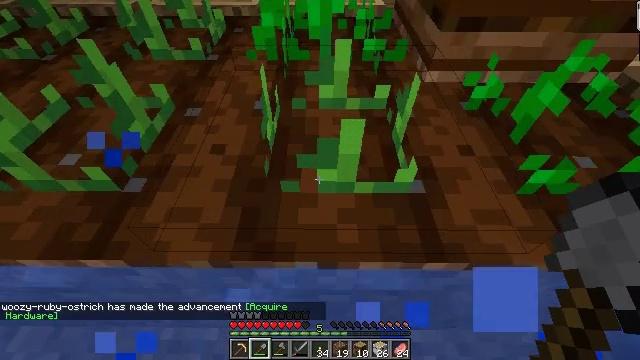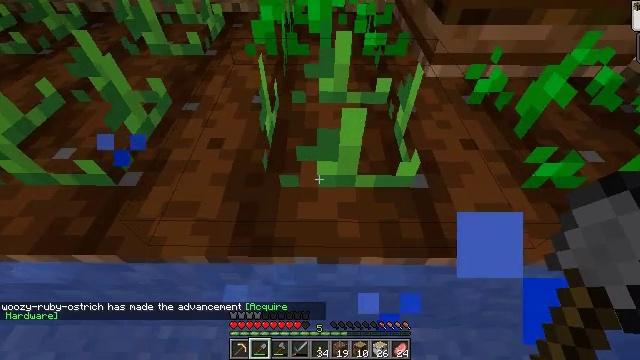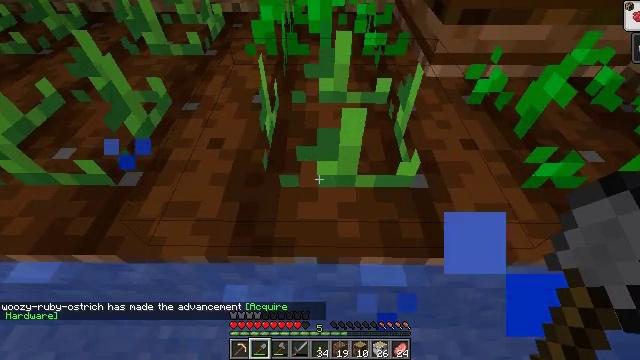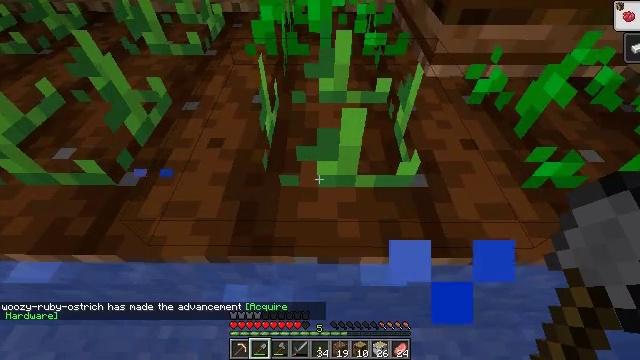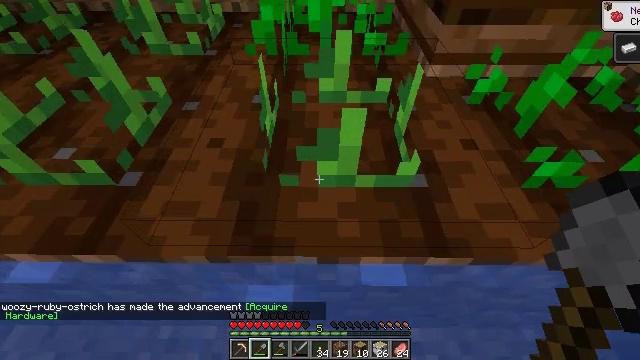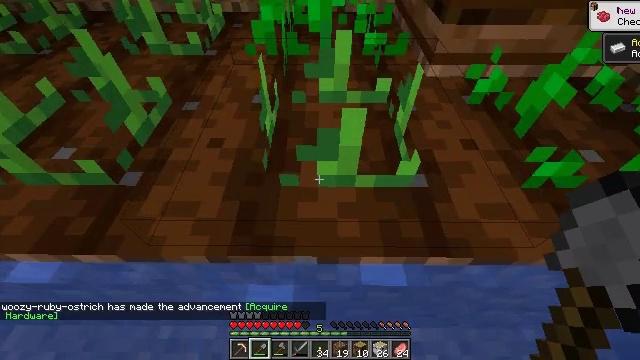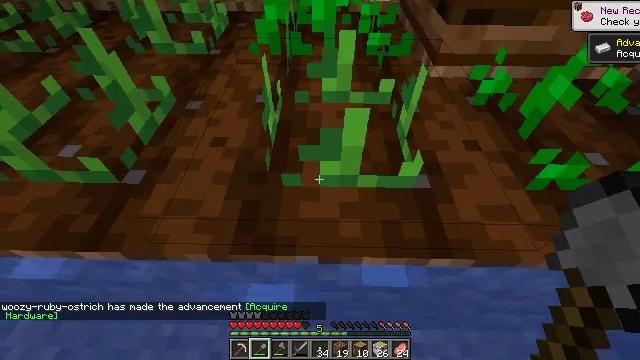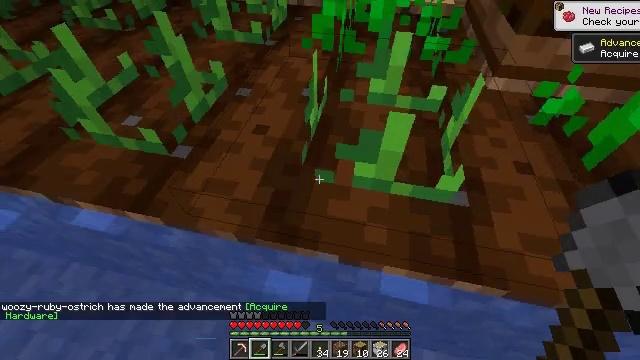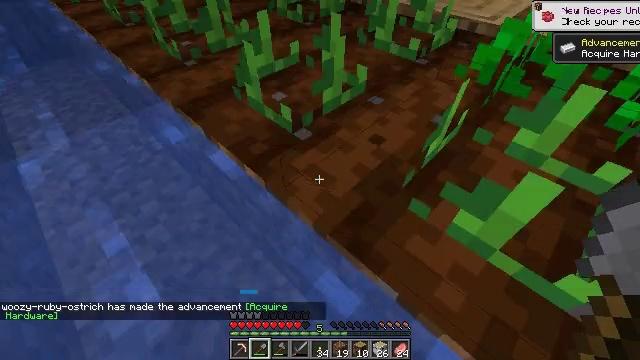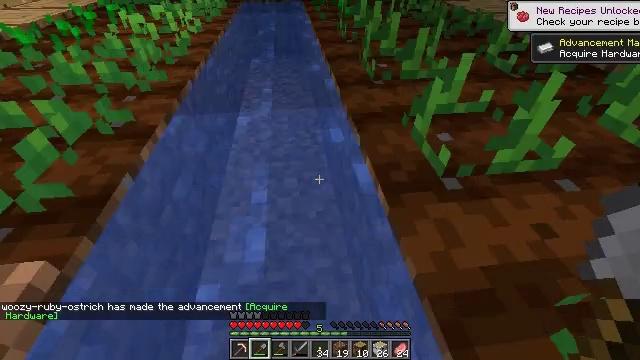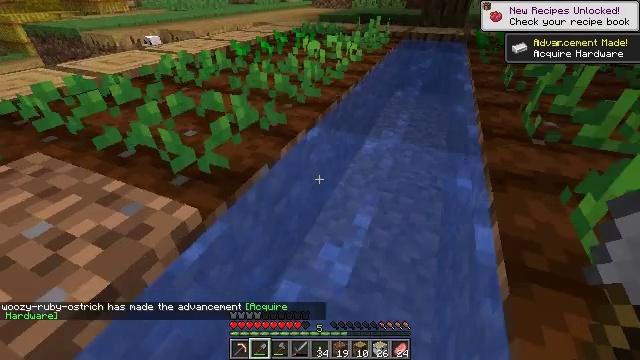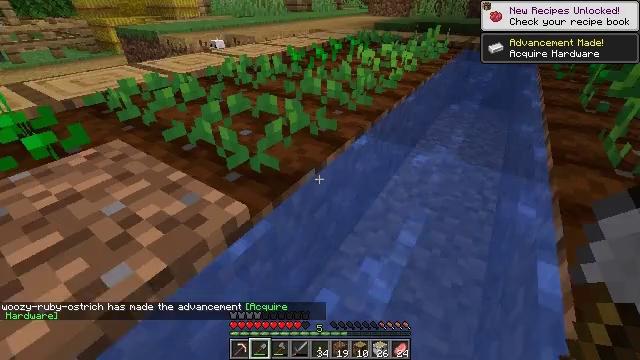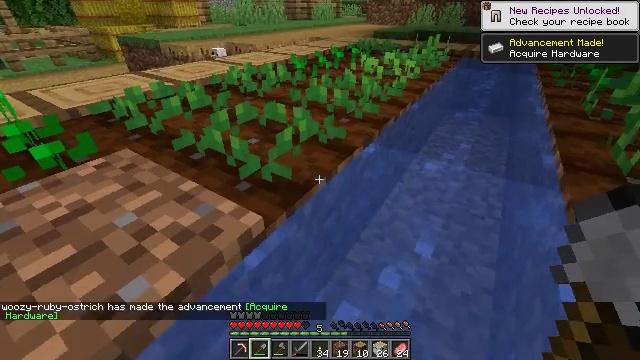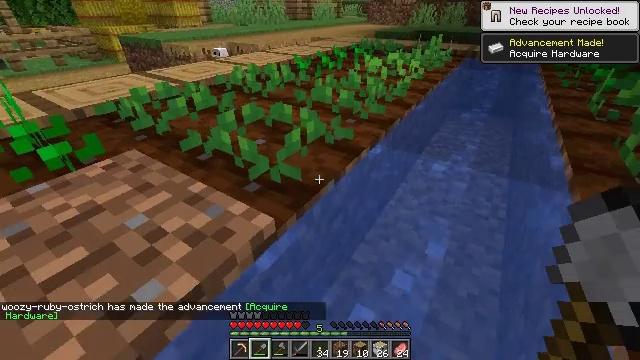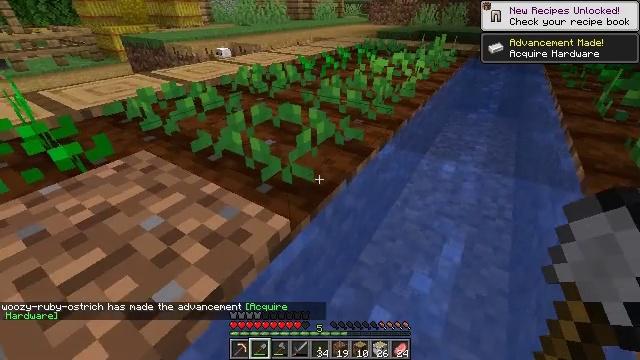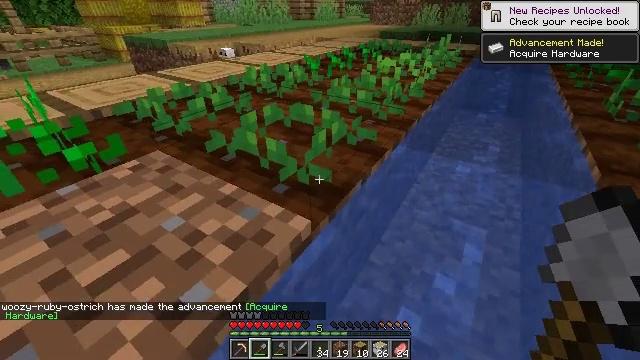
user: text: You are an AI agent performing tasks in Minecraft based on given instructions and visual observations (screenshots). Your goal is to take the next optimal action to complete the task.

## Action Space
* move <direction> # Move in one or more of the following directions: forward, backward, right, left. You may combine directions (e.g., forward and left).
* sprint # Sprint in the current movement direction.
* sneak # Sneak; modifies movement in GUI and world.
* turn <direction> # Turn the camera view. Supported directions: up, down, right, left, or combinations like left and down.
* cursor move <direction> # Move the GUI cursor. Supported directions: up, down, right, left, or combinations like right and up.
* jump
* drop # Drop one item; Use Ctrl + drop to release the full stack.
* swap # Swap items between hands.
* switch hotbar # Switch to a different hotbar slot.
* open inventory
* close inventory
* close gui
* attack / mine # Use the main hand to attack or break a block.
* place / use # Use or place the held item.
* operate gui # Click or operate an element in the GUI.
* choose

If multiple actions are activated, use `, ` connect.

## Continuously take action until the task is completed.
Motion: motion action
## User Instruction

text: Harvest carrots from the farmland.
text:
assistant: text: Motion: no_op
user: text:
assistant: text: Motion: no_op
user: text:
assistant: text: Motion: no_op
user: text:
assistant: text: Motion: no_op
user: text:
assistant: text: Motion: no_op
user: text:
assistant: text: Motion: no_op
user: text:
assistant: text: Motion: turn left
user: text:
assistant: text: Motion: turn left and up
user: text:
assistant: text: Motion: move left, turn left and up
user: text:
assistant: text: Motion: move left, turn left and up
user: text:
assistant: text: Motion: move left, turn left and up
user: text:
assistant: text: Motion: move left, turn up
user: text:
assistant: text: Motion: move left
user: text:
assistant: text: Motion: move left
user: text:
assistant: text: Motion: move left
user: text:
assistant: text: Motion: move left
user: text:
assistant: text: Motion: move left
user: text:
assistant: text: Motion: move left, turn left and down
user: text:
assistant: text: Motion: move left, turn left, jump
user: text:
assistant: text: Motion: move left, jump
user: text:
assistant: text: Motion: move left, jump
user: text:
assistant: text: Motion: move forward and move left, jump
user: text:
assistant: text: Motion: move forward and move left
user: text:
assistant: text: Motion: move forward and move left
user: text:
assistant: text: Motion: move forward and move left
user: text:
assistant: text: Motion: move forward and move left
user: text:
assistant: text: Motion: move forward and move left
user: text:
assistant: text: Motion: move forward and move left
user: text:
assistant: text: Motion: move forward and move left
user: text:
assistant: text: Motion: move forward and move left